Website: home-depot
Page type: account-selection
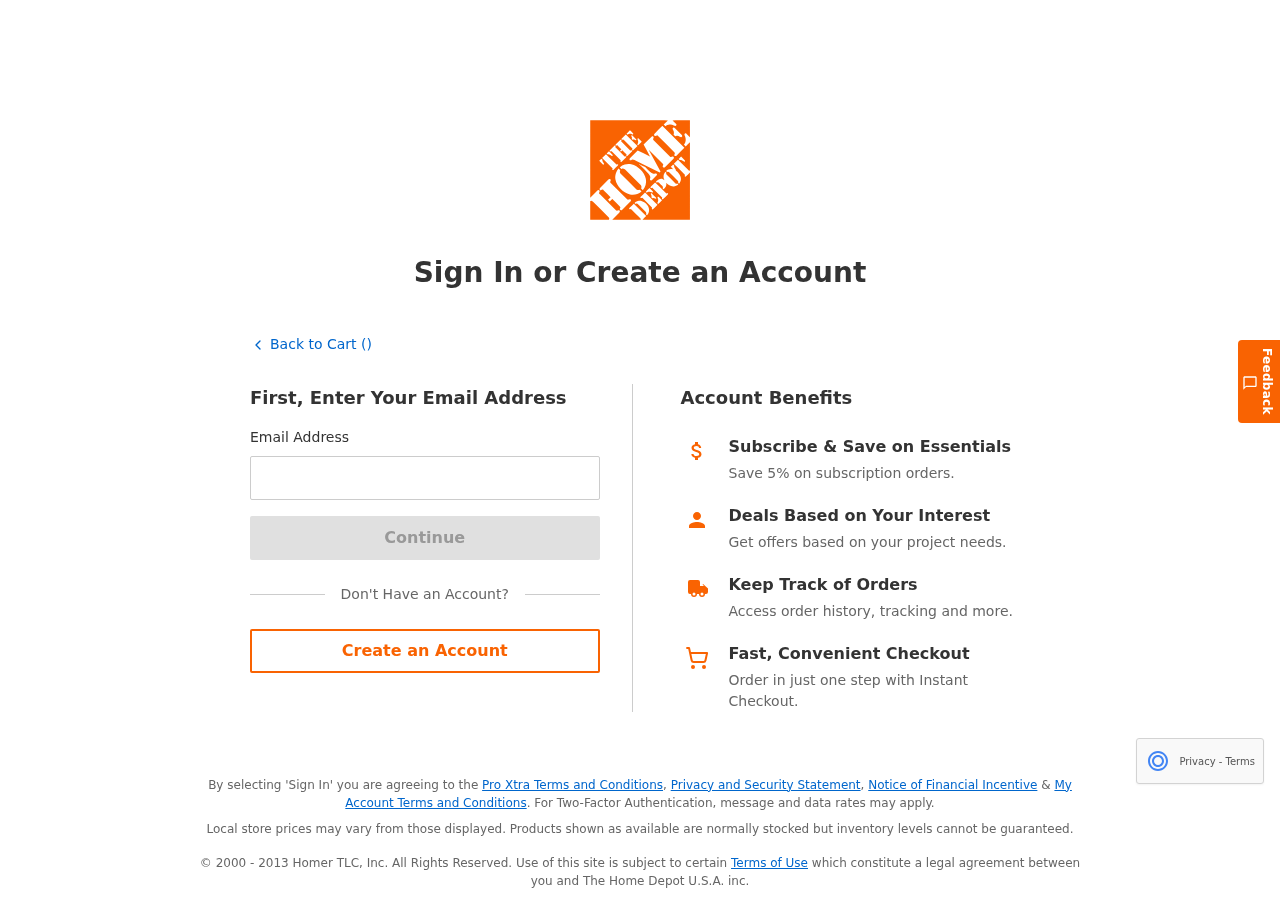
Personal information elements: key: PII_EMAIL
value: heatherwood@hotmail.com